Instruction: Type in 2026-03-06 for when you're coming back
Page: home
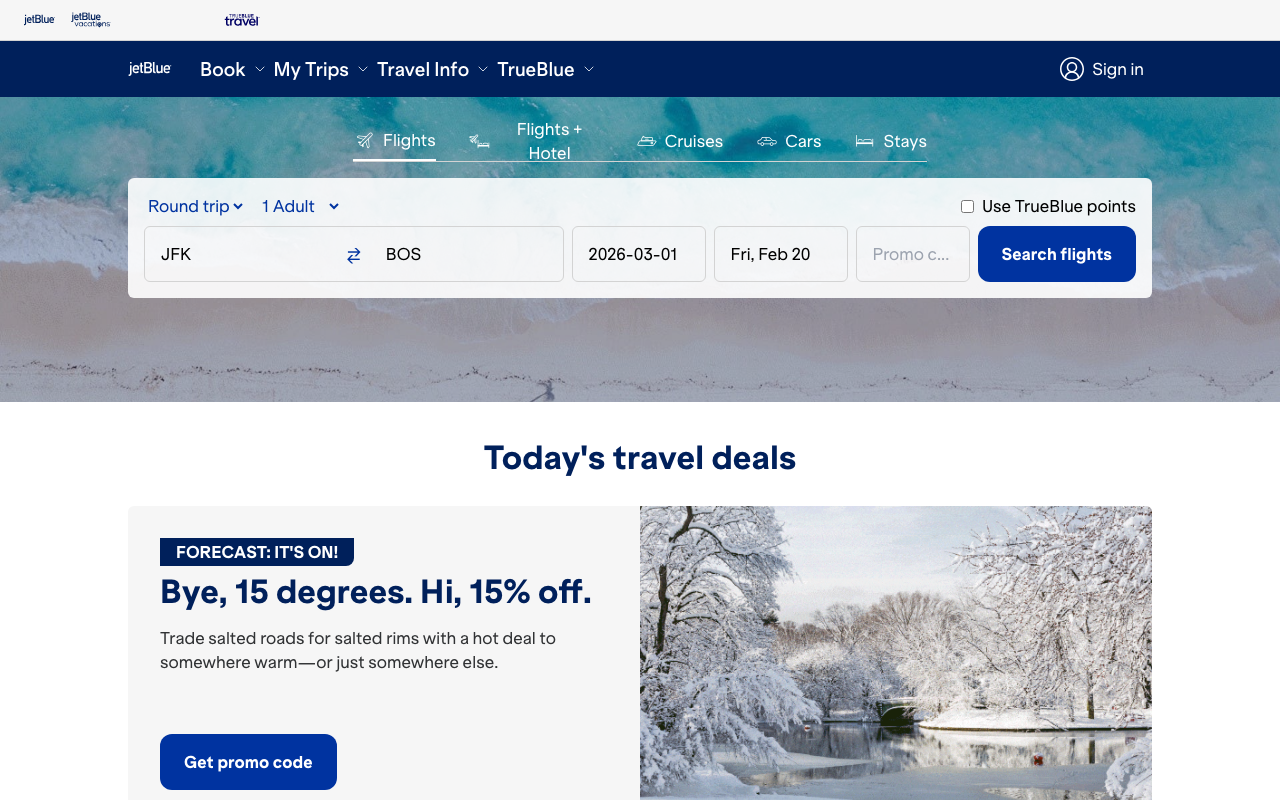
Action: type